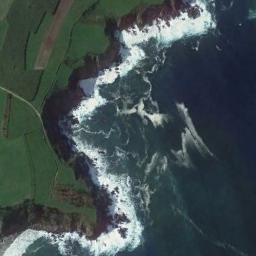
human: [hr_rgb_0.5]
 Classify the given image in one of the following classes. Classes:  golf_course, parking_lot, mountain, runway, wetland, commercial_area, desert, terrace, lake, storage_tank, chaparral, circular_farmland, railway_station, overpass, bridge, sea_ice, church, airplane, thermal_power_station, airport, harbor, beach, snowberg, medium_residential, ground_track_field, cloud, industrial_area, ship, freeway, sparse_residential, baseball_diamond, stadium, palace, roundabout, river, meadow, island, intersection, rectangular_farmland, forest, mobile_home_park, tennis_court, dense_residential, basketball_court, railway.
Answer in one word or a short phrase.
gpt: beach